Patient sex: M
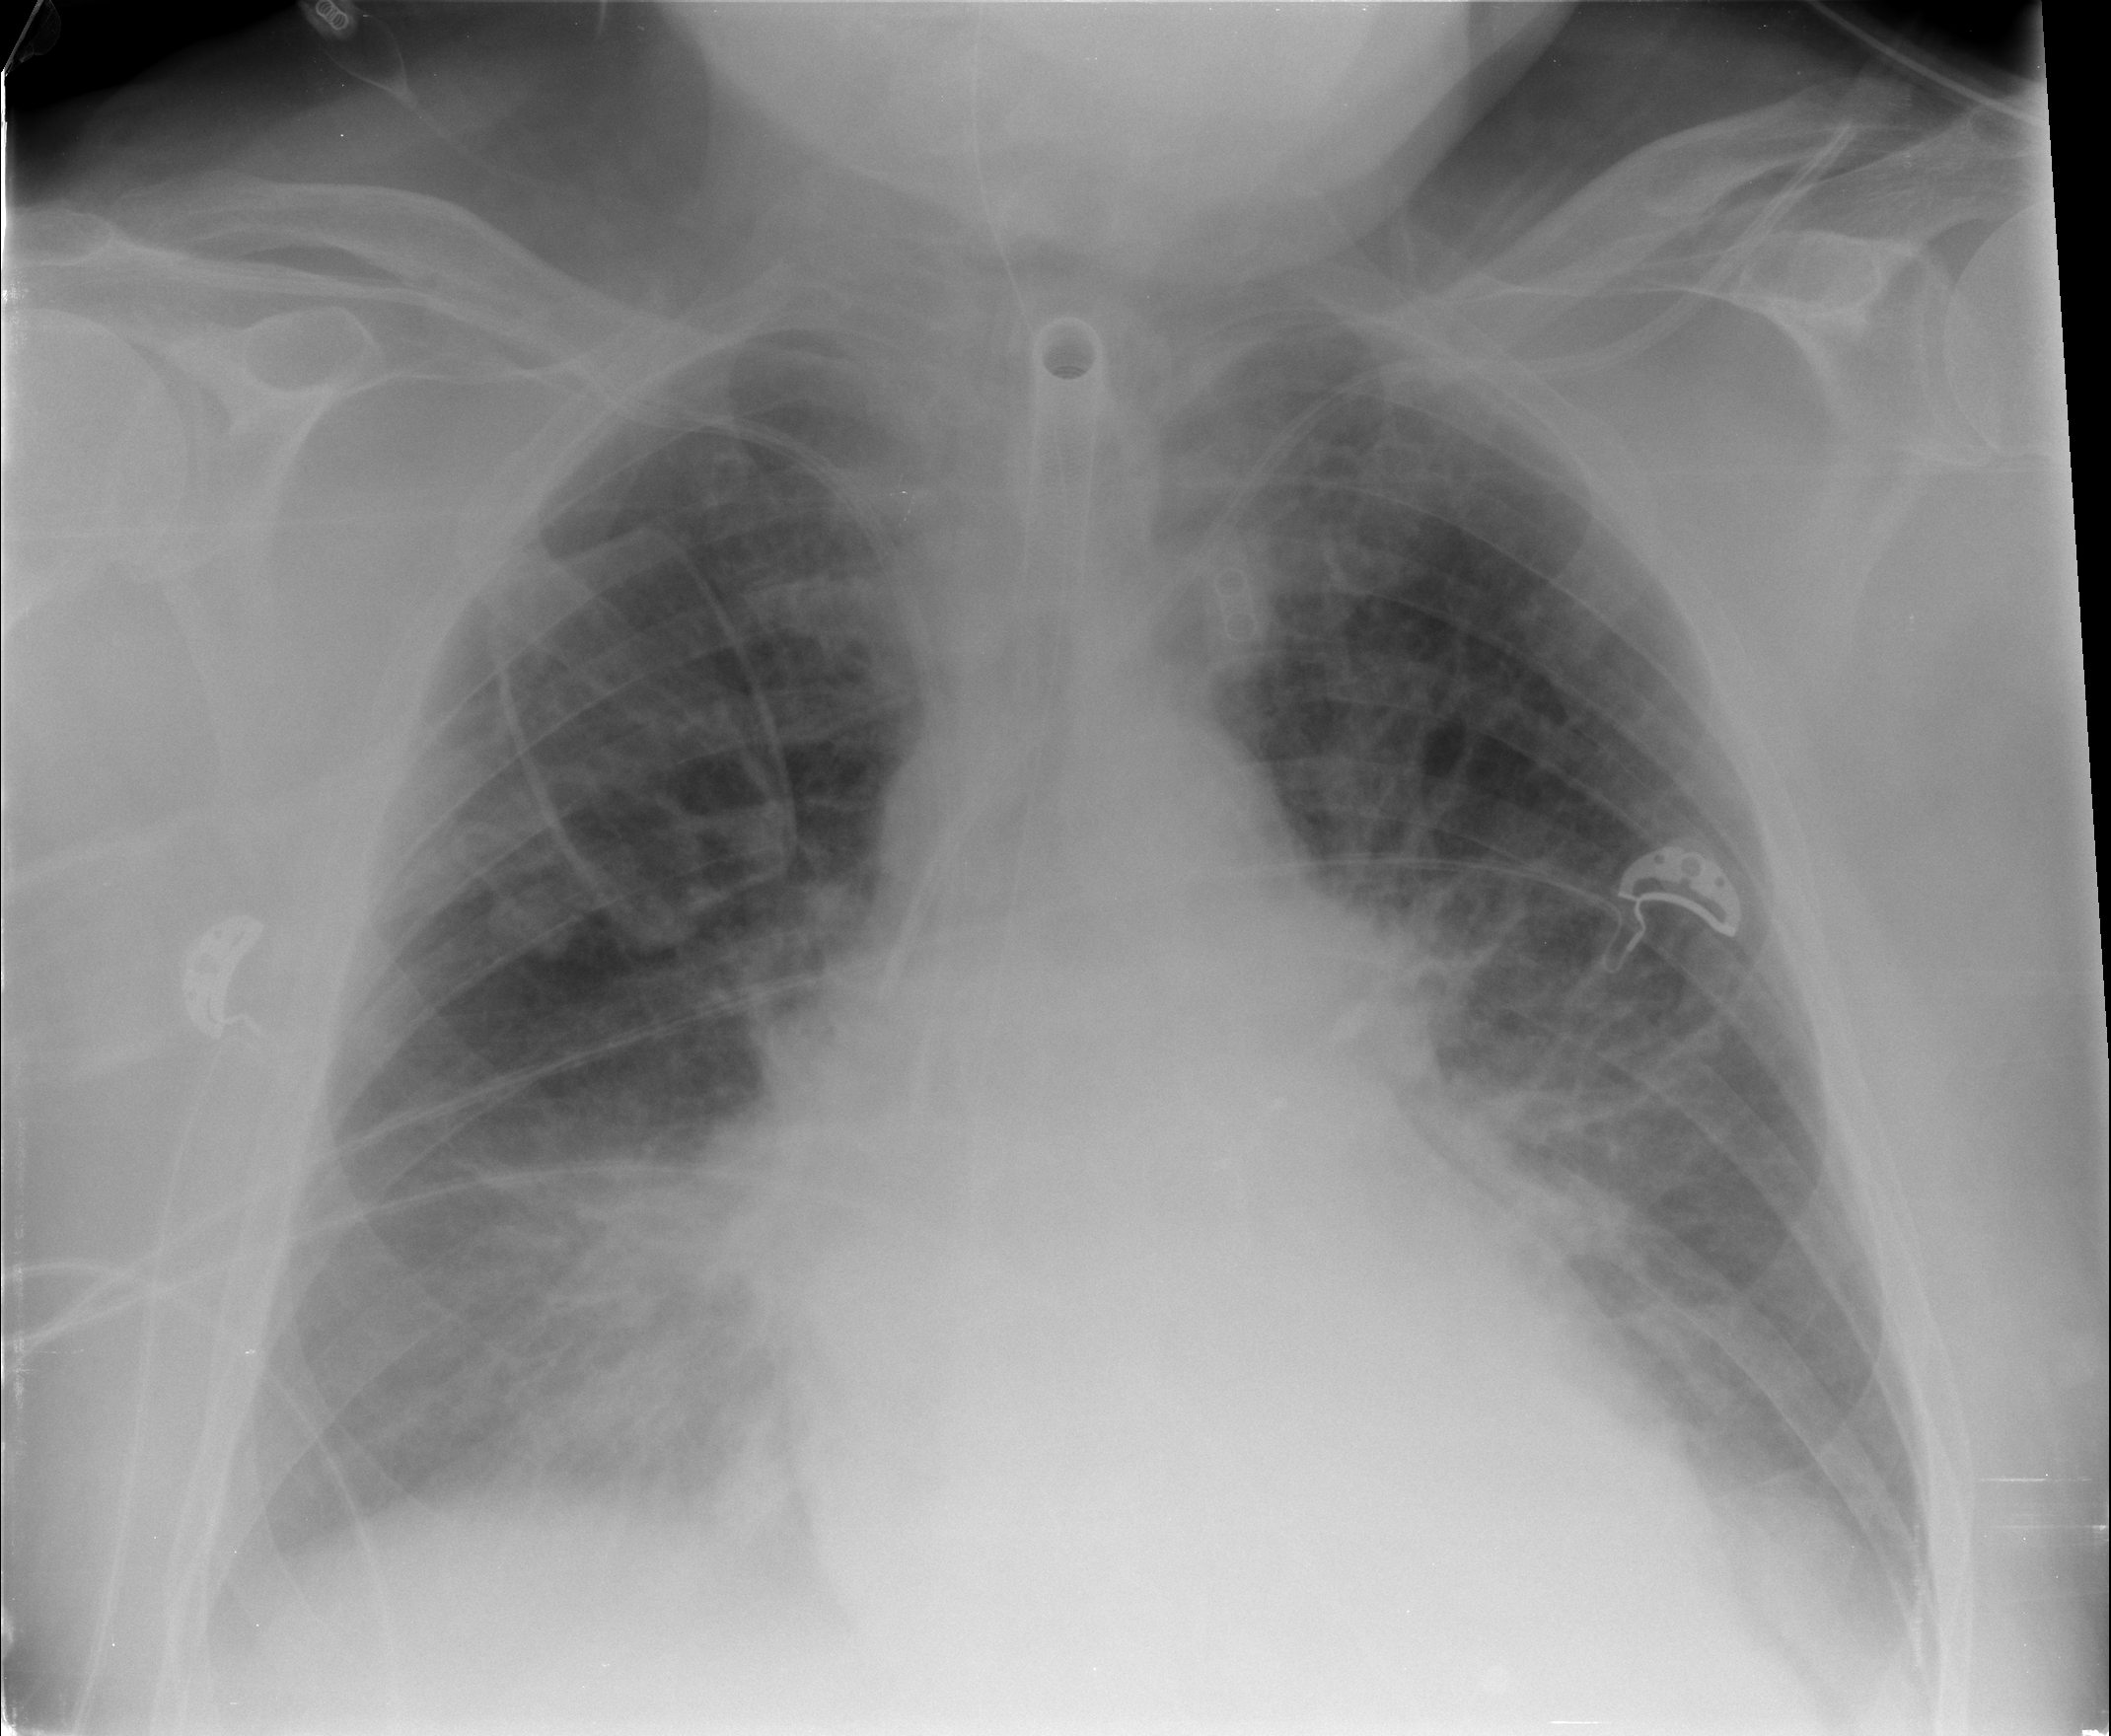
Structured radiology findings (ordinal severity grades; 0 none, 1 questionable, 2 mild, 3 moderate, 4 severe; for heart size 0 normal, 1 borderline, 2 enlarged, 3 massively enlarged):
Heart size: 2
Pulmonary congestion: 2
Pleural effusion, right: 2
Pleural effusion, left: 2
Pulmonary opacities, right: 0
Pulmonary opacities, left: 0
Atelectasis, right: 2
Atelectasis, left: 0